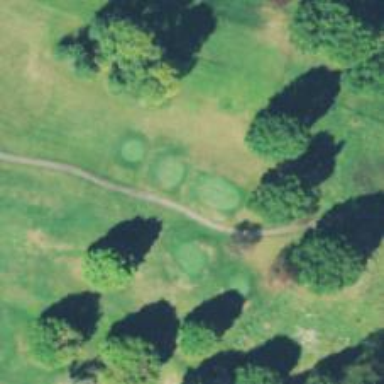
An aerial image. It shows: Golf tee.